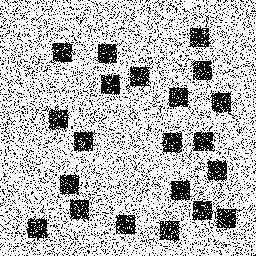
Squares: 21
Triangles: 0
Stars: 0
Total shapes: 21